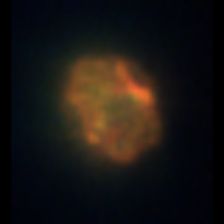
Taxon: Ciliates
Group: Other